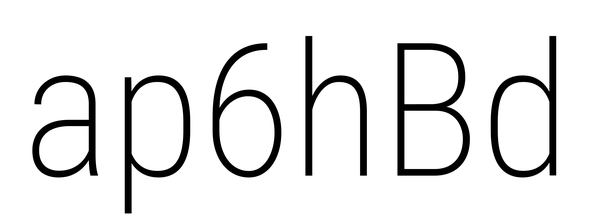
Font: Roboto_Condensed_ExtraLight